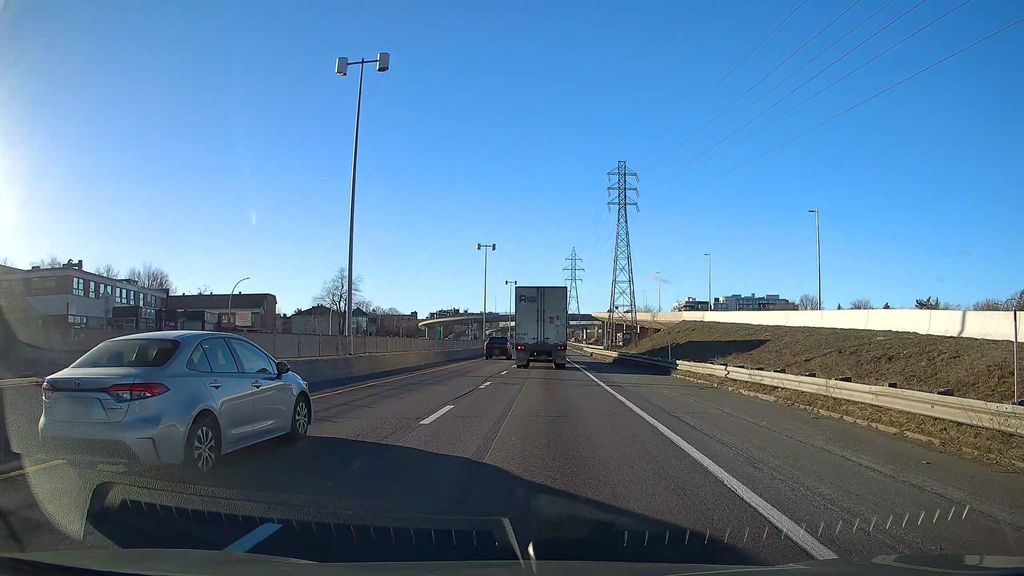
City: montreal